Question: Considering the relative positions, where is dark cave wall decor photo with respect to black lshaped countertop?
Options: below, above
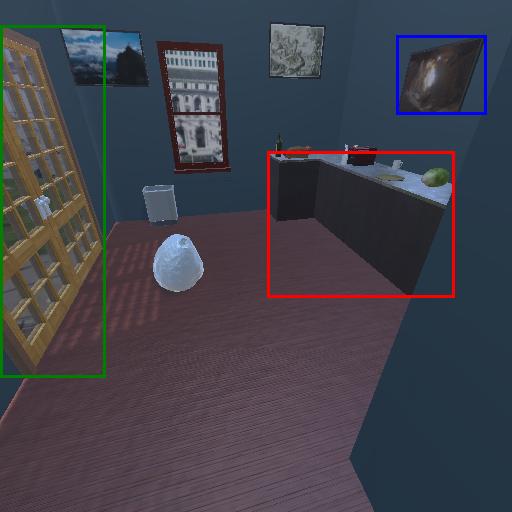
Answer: below